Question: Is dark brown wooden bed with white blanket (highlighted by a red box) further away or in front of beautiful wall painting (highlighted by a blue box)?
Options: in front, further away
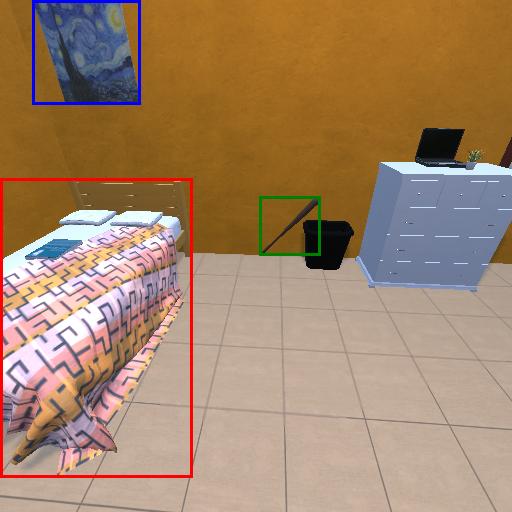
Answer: in front